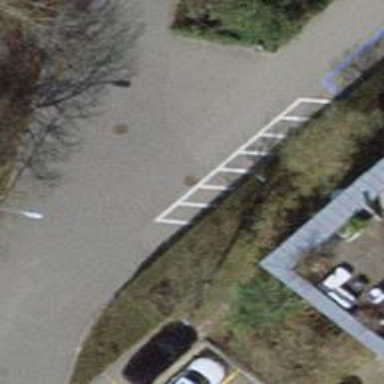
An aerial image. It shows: Bicycle parking area.